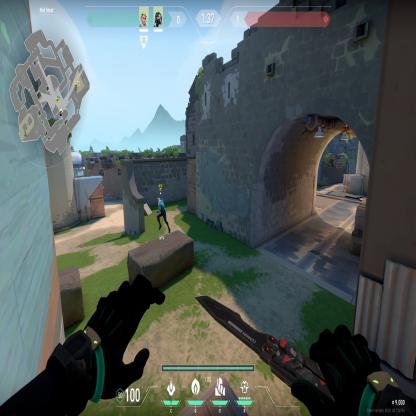
Label: teammate